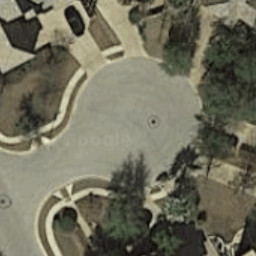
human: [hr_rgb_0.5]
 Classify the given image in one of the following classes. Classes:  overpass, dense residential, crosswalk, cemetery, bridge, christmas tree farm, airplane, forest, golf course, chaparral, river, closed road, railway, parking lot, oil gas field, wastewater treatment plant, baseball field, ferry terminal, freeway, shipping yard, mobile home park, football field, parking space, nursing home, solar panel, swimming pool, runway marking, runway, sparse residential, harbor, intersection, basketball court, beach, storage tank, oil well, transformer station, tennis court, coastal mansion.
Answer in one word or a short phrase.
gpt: closed road